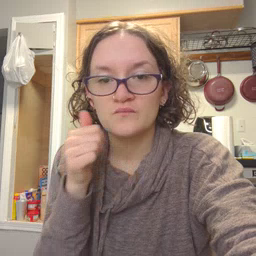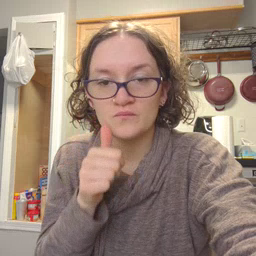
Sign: girl